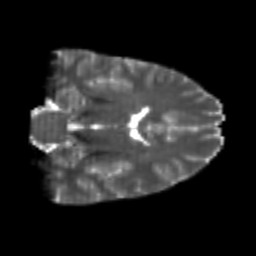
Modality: T2w
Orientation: coronal
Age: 20
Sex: male
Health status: healthy
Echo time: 0.074 s